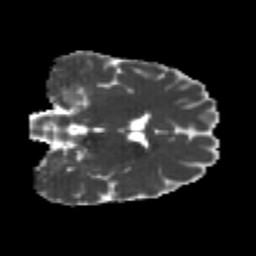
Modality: MD
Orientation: coronal
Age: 22
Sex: male
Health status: healthy
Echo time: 0.074 s